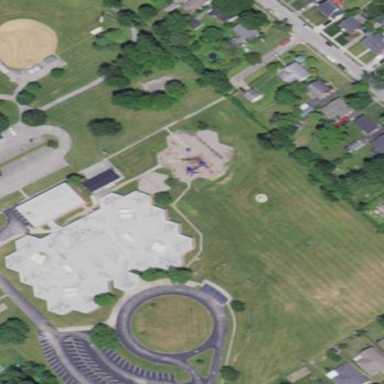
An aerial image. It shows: School.